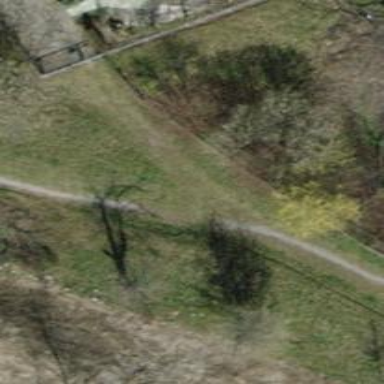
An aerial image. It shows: Path with grass paver surface.